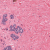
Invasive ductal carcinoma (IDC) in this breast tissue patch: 0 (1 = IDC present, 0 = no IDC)